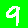
Digit: 9